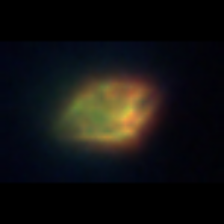
Taxon: Gyrodinium
Group: Dinoflagellates